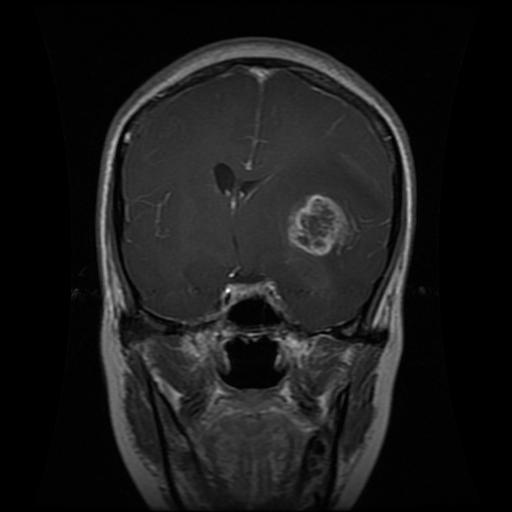
Label: glioma